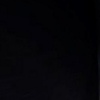
Label: space